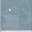
Piece: xx